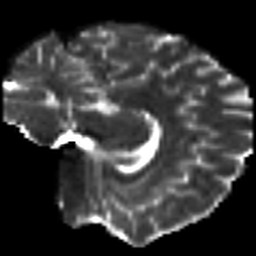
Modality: T2w
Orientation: sagittal
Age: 25
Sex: female
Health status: healthy
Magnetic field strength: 3 T
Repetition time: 8.4 s
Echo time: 0.0926 s